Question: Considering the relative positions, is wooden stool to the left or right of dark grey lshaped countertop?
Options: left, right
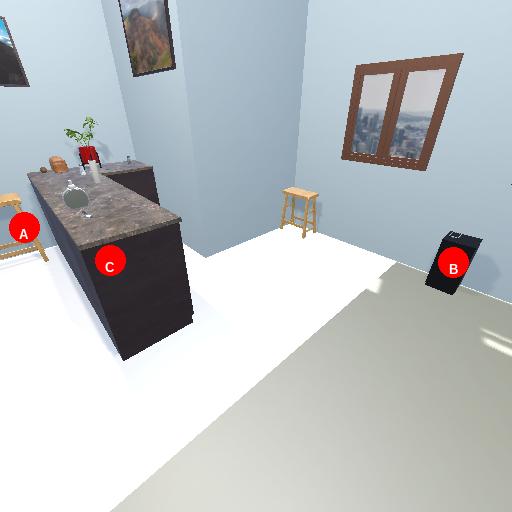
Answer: left